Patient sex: M
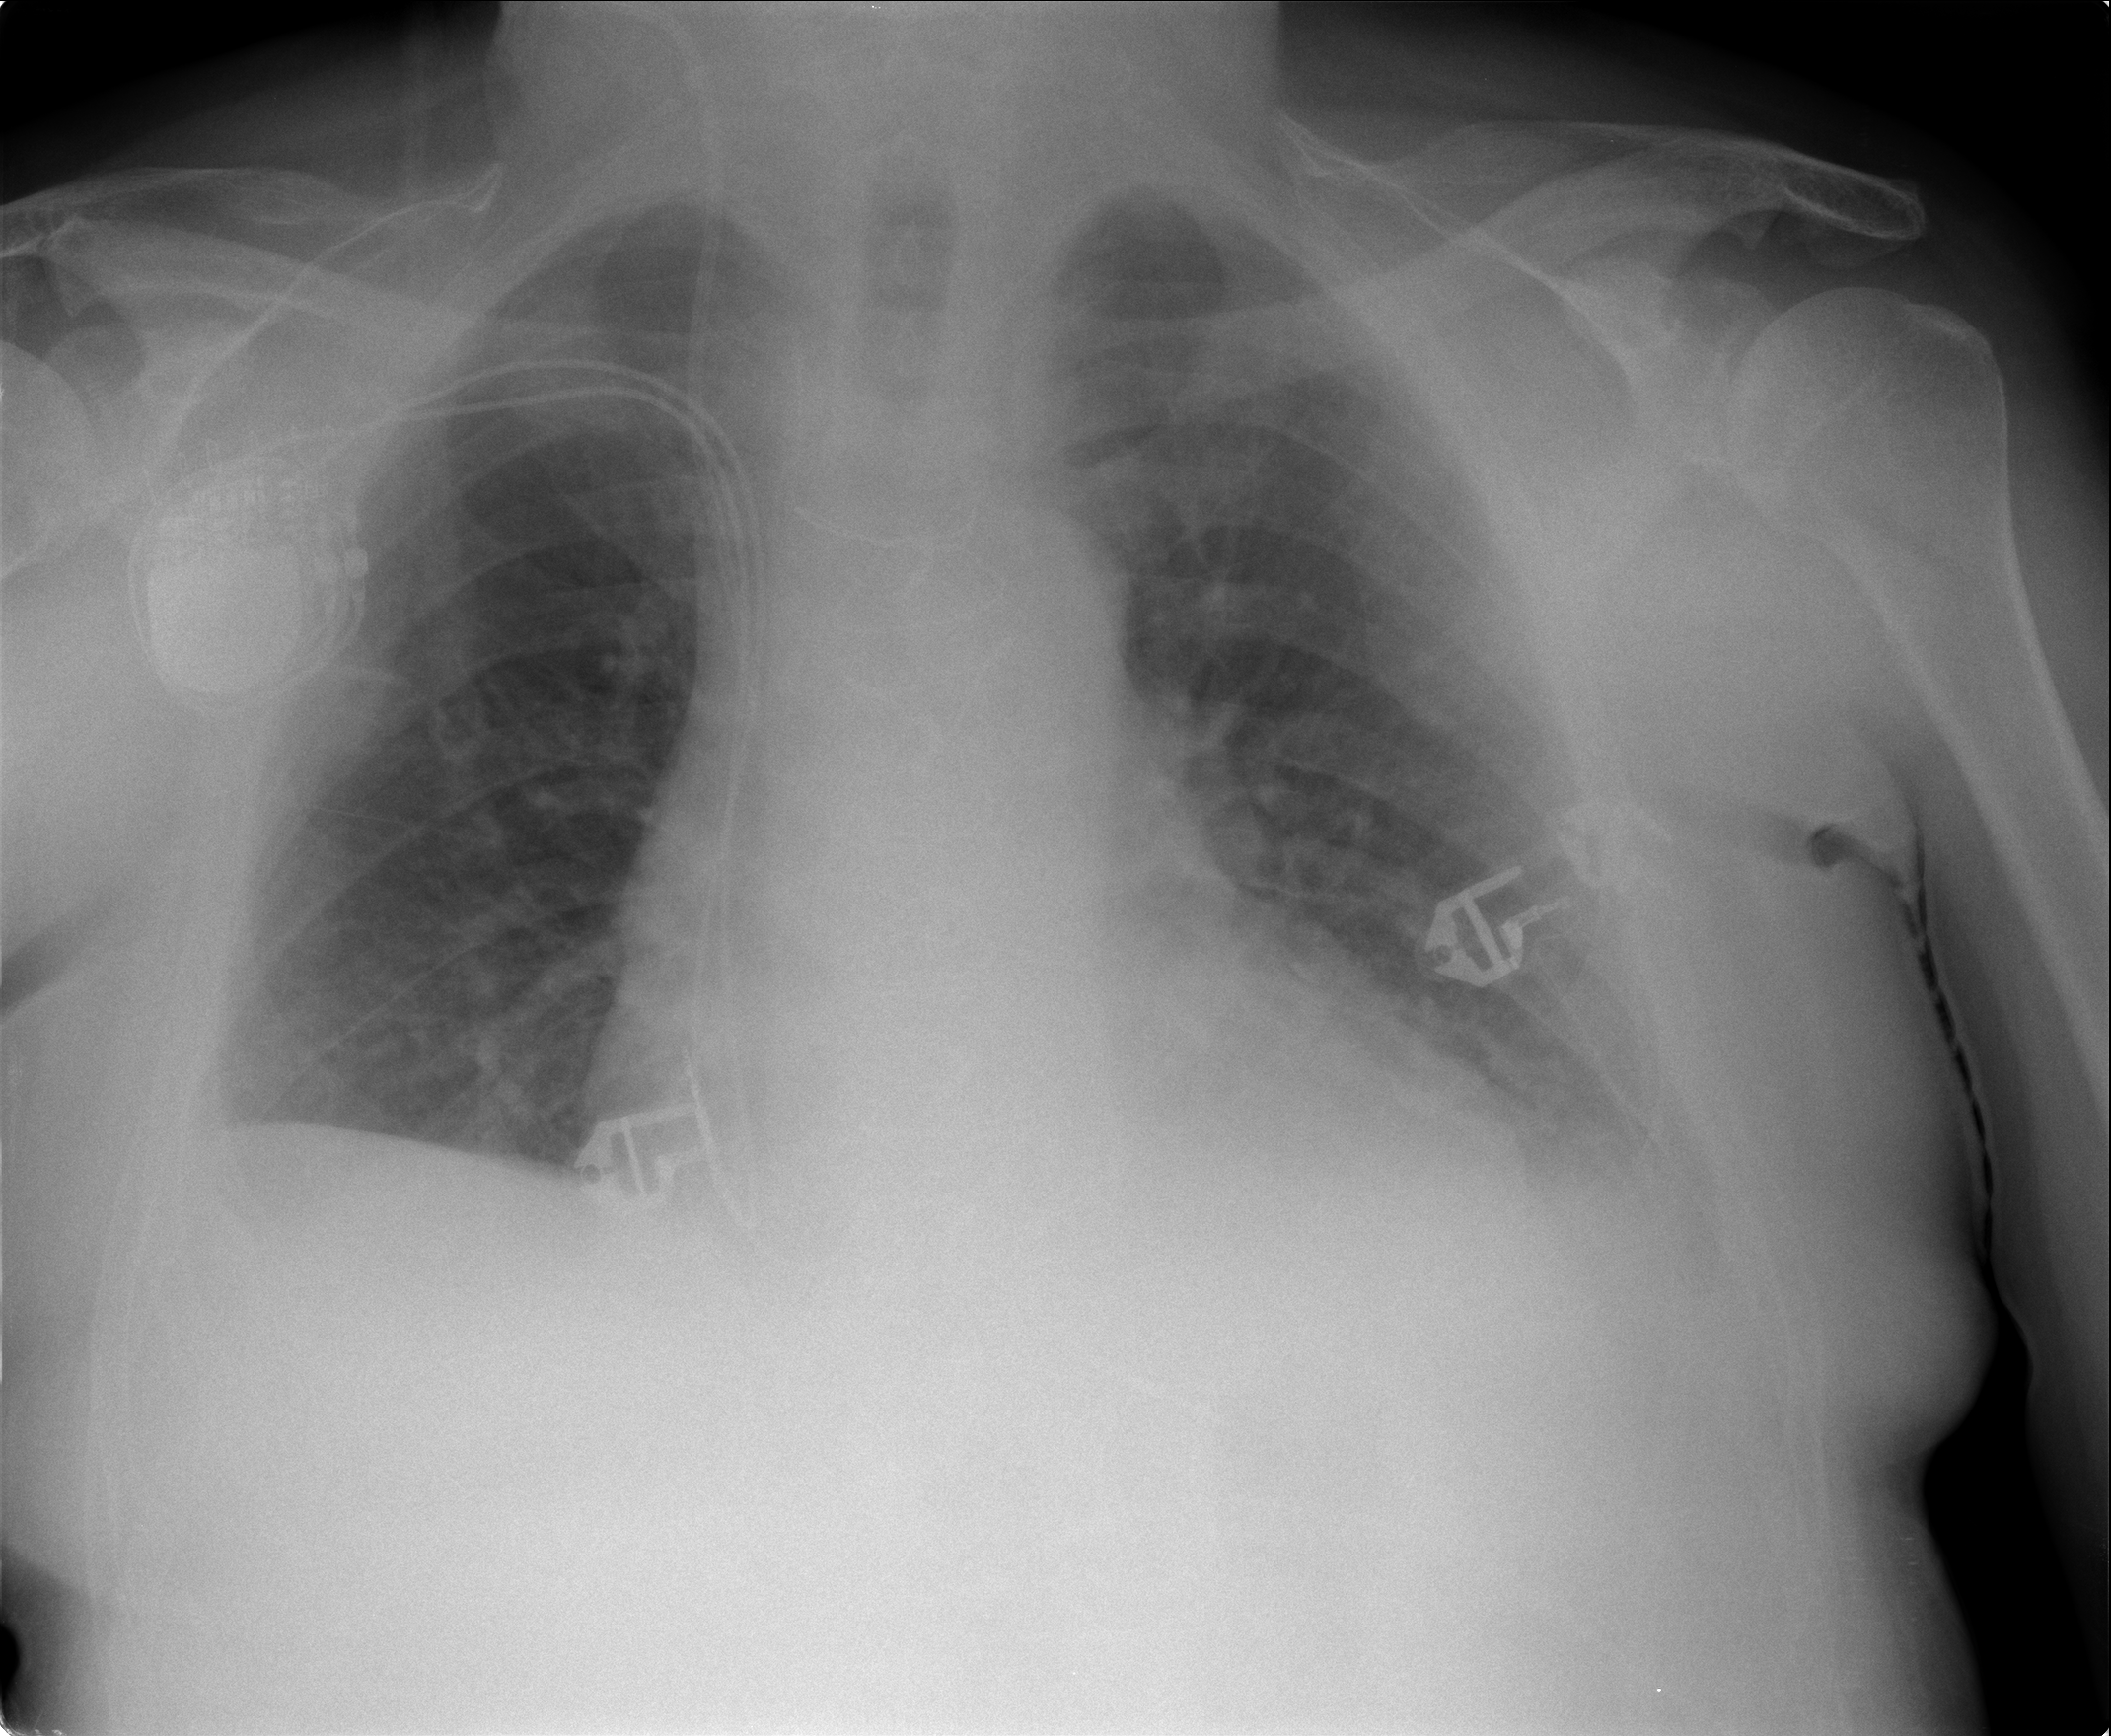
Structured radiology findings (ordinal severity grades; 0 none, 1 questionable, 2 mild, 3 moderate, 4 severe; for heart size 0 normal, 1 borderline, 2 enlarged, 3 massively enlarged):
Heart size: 2
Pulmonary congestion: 0
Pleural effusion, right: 0
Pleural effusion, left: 2
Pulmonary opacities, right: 0
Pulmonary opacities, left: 0
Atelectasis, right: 0
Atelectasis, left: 2